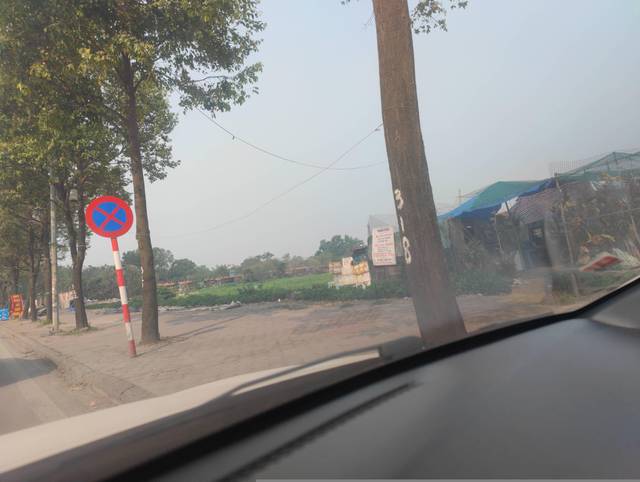
Region: Vietnam
Coordinates: 20.99, 105.783